Aerial crown-view tile of a tropical tree (Barro Colorado Island, Panama), acquired 20240813:
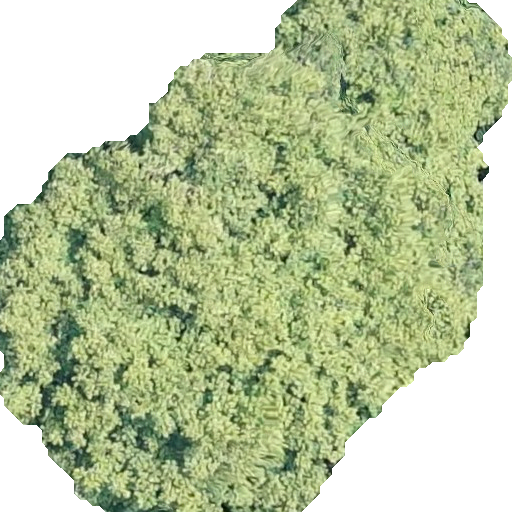
Species: Tachigali panamensis
GBIF accepted scientific name: Tachigali panamensis
Crown area: 298.84 m²